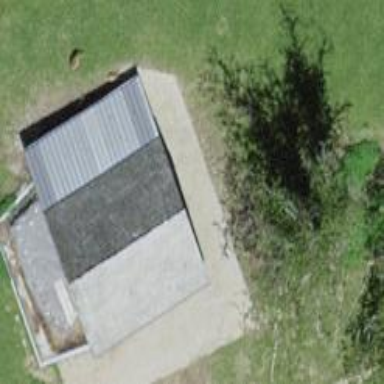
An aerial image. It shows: Farm auxiliary building with gabled roof.